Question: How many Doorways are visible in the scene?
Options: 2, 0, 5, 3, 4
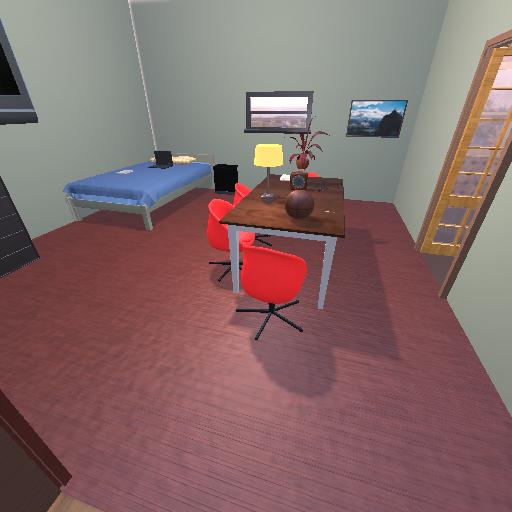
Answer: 2